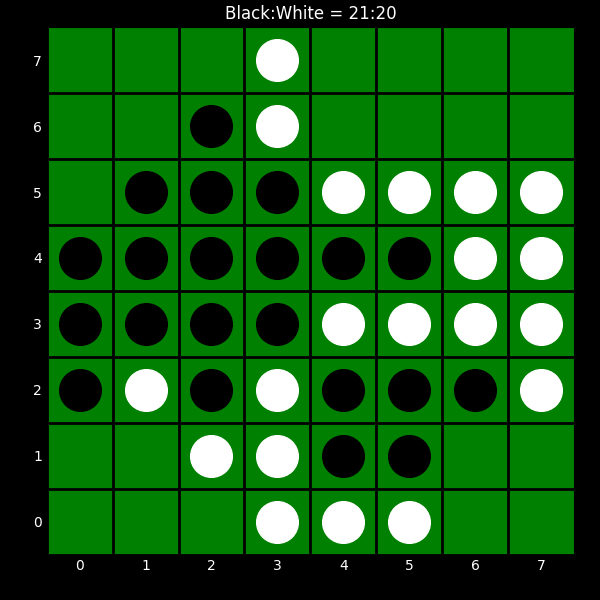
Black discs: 21
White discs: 20